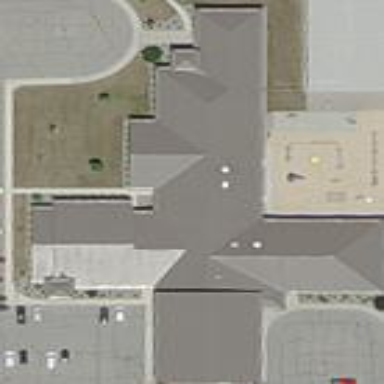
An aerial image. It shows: School building.